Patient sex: M
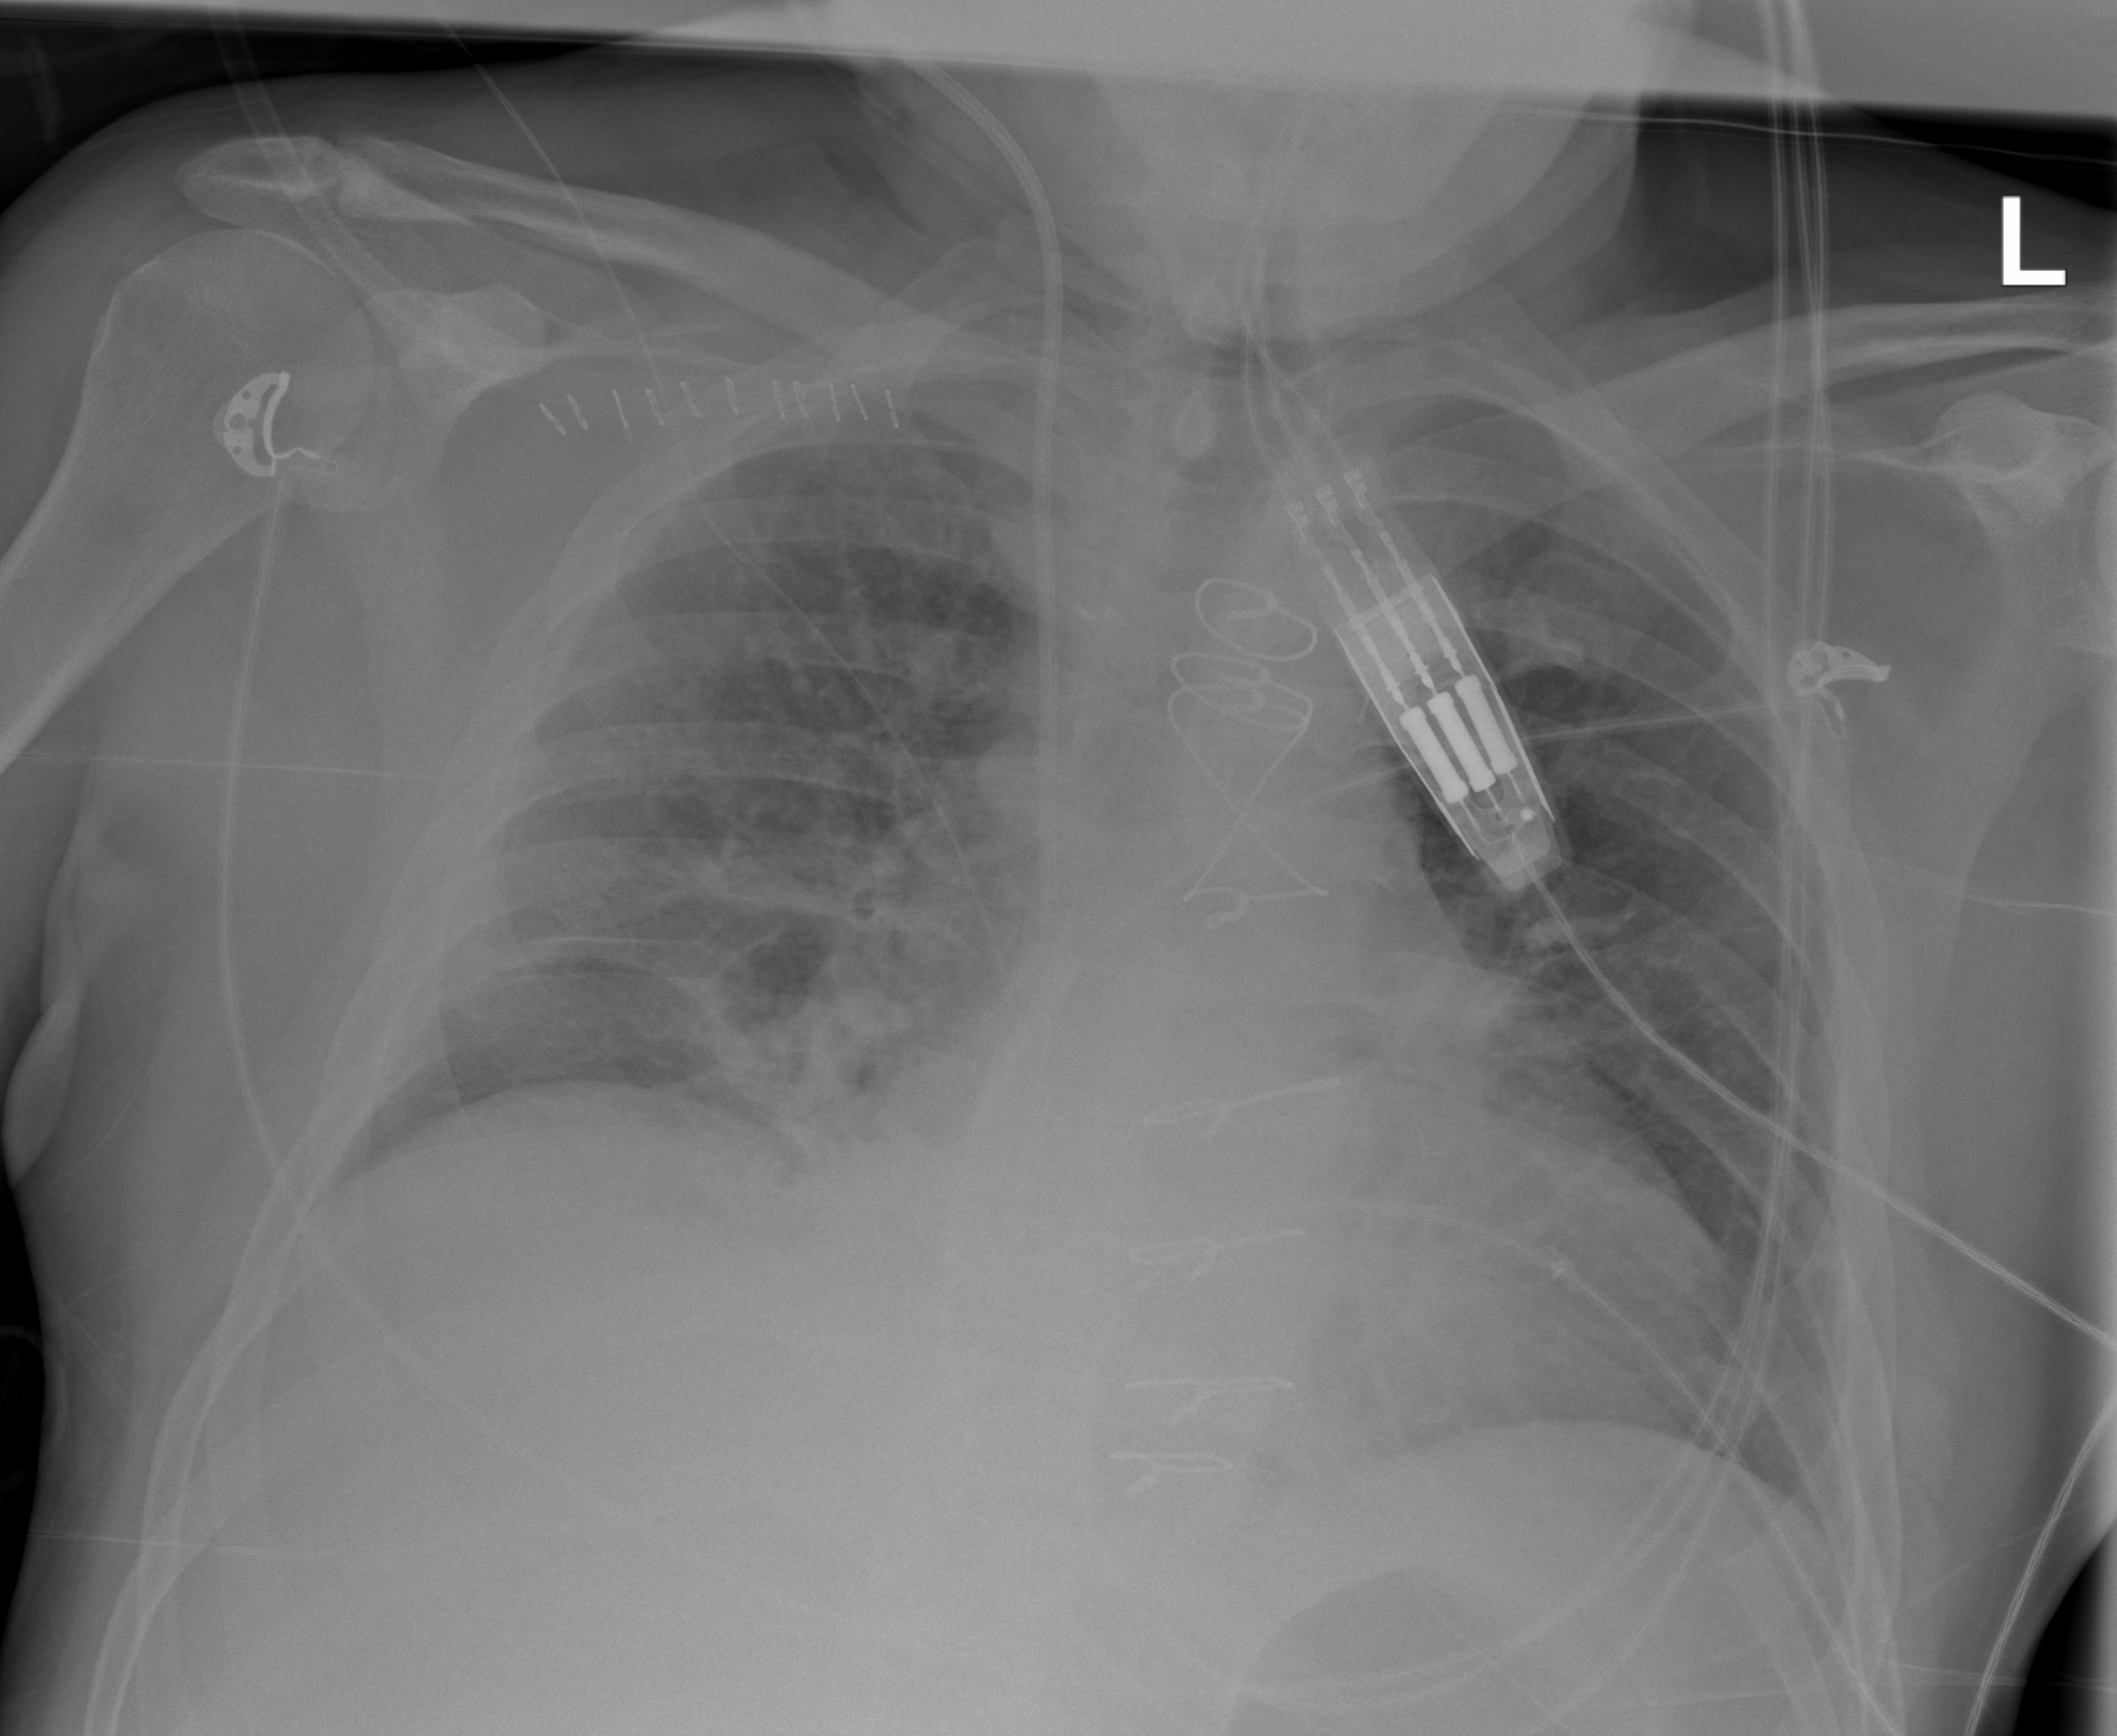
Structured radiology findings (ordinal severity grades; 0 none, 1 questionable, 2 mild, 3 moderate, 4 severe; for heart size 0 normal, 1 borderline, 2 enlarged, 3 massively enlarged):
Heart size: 2
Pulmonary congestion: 2
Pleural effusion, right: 0
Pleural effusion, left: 0
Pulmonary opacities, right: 2
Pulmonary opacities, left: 0
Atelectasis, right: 2
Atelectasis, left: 2